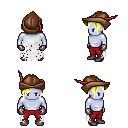
a pixel art fantasy rpg character, male body template, dark elf, purple skin, white tattered cape, red pants, gold pixie cut hairstyle, leather cap, metal gloves, maroon shoes, four views (front, back, left, right), 2x2 character sprite sheet, small pixel art, hard edges, no anti-aliasing